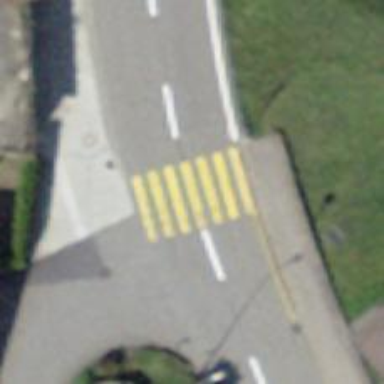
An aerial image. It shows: Zebra crossing on the road.